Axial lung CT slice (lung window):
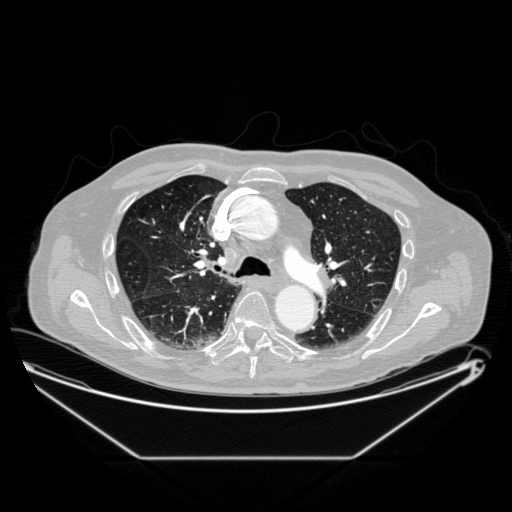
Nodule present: no